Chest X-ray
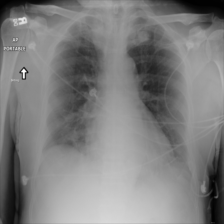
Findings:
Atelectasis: negative
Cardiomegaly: negative
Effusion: negative
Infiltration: negative
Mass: negative
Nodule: positive
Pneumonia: negative
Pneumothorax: positive
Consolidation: positive
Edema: negative
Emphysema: negative
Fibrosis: negative
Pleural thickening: negative
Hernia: negative